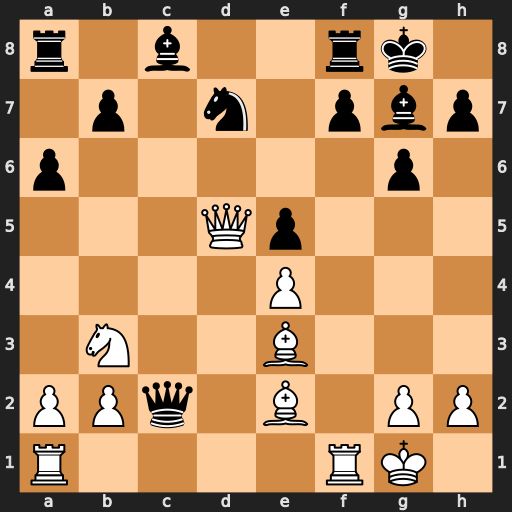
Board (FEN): r1b2rk1/1p1n1pbp/p5p1/3Qp3/4P3/1N2B3/PPq1B1PP/R4RK1
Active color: w
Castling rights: -
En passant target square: -
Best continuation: Rxf7 Rxf7 Bc4 Qxc4 Qxc4